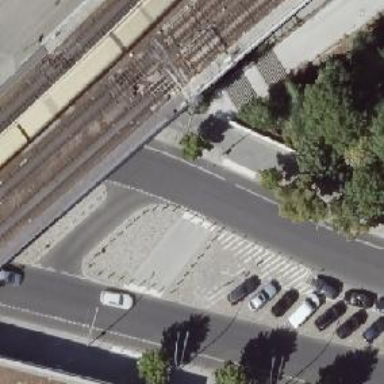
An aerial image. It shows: Traffic island located on footway.